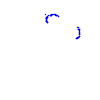
Particle: proton